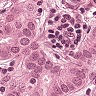
Metastatic tissue present: yes